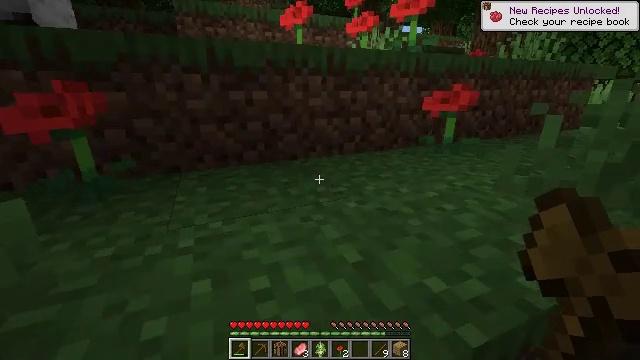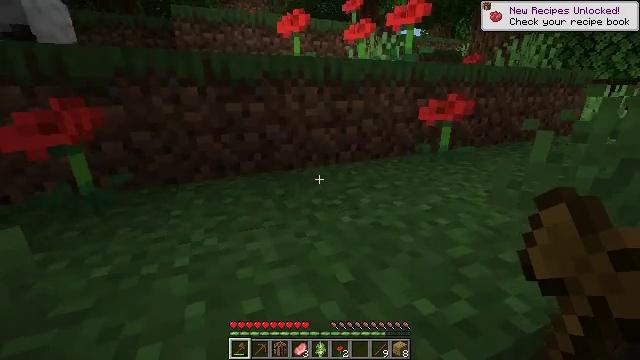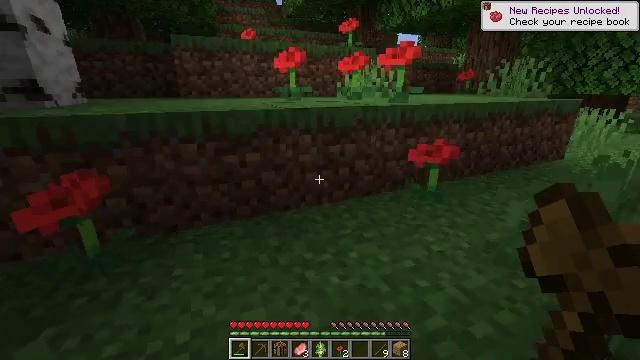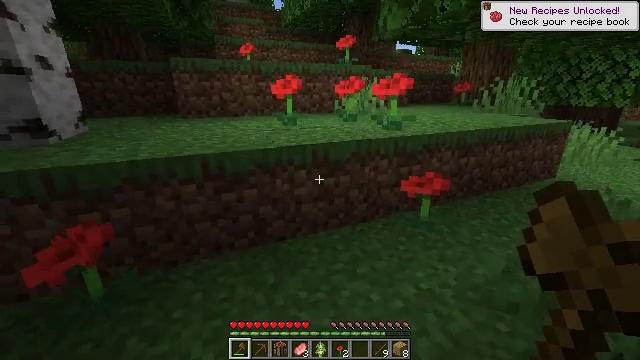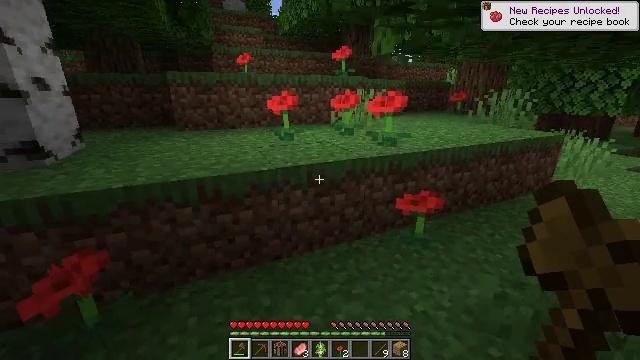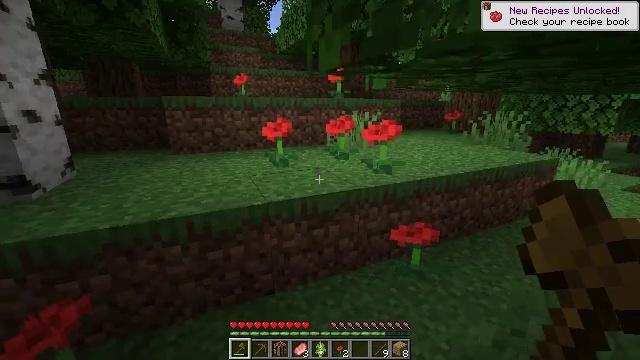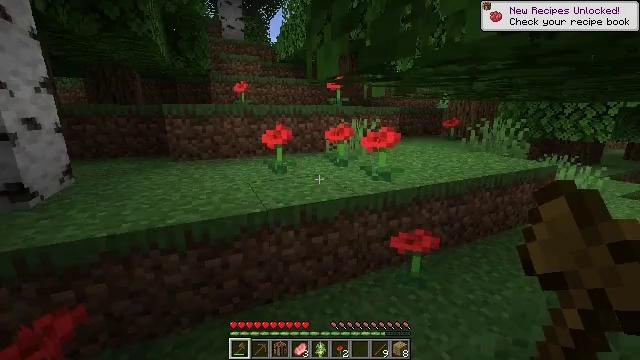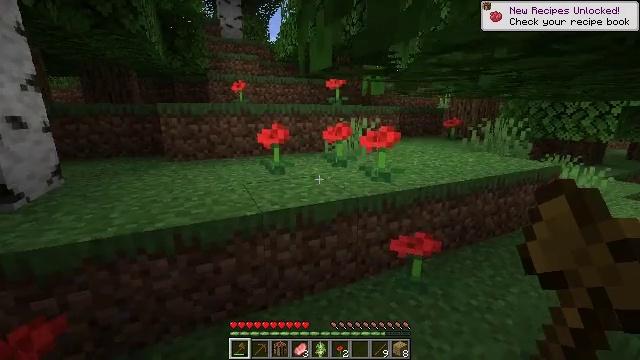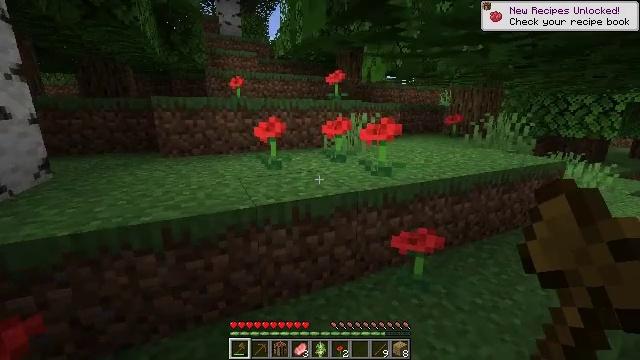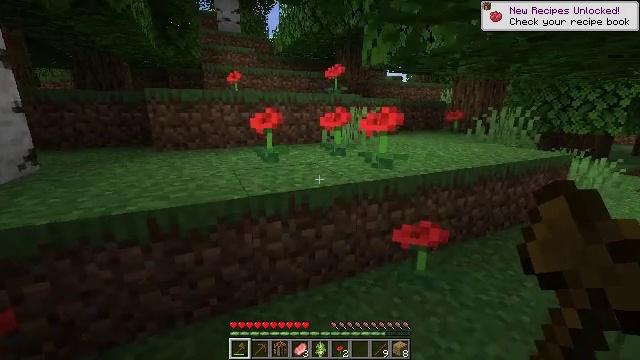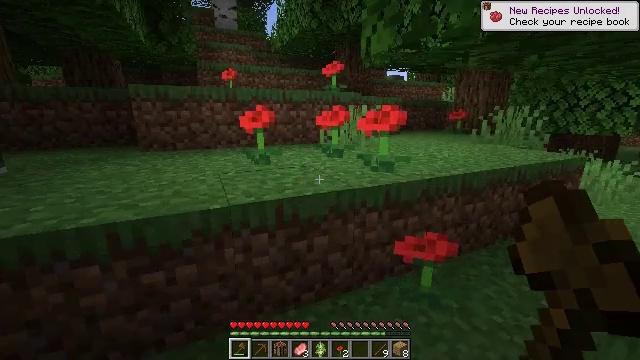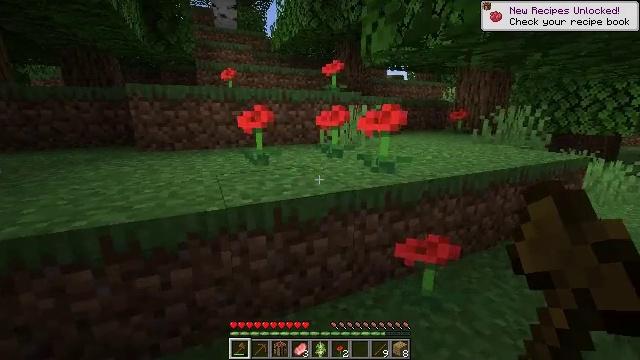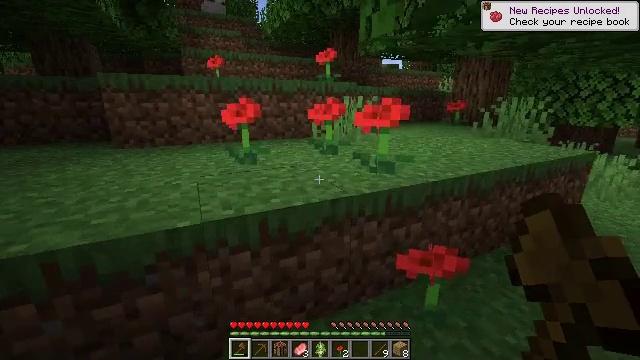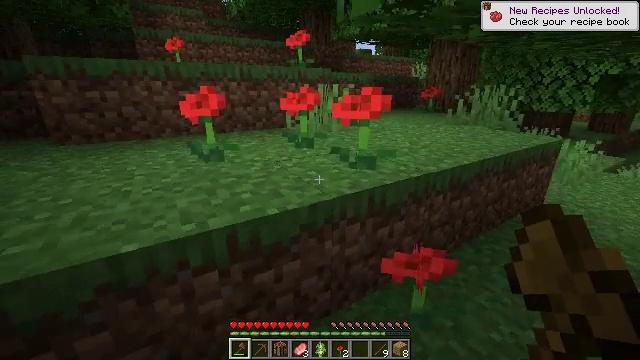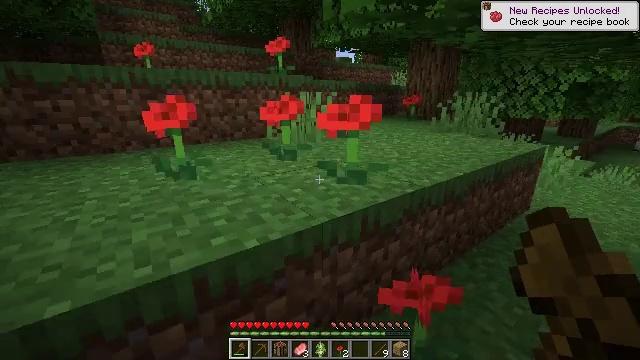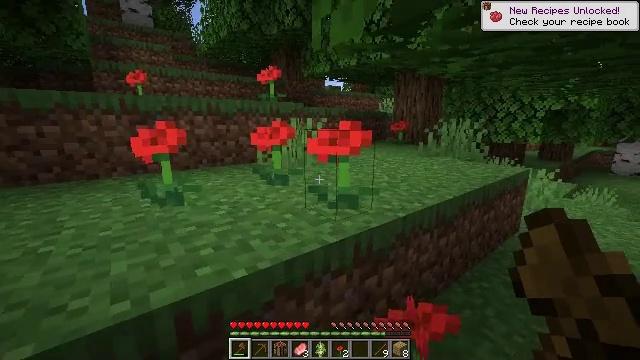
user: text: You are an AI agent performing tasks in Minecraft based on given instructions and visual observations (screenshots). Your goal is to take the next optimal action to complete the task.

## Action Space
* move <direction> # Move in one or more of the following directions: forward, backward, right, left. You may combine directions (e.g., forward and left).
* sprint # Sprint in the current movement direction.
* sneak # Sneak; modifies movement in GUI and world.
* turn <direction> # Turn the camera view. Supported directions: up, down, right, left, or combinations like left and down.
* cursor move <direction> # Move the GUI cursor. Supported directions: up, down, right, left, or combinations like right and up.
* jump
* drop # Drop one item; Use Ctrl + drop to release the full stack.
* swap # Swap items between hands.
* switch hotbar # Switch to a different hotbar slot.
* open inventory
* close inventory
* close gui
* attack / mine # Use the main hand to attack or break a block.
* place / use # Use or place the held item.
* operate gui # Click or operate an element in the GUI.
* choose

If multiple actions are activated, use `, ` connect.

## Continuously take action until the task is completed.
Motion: motion action
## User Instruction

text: Mine the poppy flower.
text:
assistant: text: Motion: move forward, jump
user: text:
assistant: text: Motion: move forward, jump
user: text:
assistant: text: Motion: move forward, jump
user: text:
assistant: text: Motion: move forward, jump
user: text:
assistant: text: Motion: move forward, turn up, jump
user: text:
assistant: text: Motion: move forward, turn up, jump
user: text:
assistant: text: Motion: move forward, jump
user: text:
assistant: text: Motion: move forward, jump
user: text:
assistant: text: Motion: move forward, jump
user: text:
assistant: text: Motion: move forward, jump
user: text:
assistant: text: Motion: move forward
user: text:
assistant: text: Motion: move forward, turn right and down
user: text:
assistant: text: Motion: move forward, turn right and down
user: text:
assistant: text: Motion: turn right and up
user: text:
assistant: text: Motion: turn right and up
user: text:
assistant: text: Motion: turn up
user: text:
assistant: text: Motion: no_op
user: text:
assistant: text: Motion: attack / mine
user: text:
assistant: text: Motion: attack / mine
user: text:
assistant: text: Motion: attack / mine
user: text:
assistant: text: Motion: attack / mine
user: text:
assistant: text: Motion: move left
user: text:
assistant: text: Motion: move left
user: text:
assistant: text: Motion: move left, turn up
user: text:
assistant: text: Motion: move left, turn left and up
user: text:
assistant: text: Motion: turn up
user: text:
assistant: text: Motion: no_op
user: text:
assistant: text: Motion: no_op
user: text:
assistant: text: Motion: attack / mine
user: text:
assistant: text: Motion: attack / mine